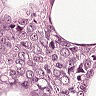
Metastatic tissue present: yes